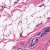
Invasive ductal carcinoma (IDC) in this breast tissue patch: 0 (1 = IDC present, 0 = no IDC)